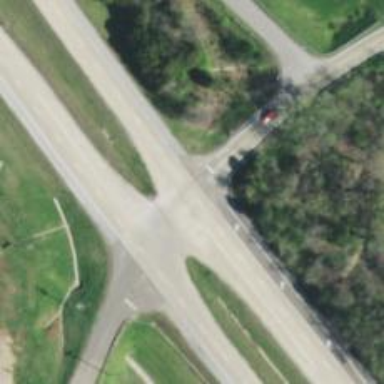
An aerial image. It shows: Trunk link highway.